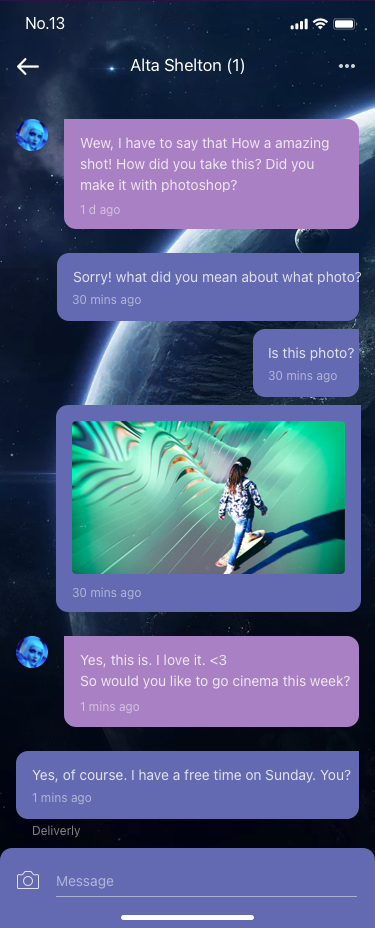
Text in this UI design:
Wew, I have to say that How a amazing shot! How did you take this? Did you make it with photoshop?
1 d ago
Yes, this is. I love it. <3
So would you like to go cinema this week?

1 mins ago
Sorry! what did you mean about what photo?
30 mins ago
Is this photo?
30 mins ago
Deliverly
Yes, of course. I have a free time on Sunday. You?
1 mins ago
30 mins ago
Message